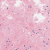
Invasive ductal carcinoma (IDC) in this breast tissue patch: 0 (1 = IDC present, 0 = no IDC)